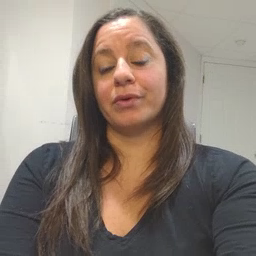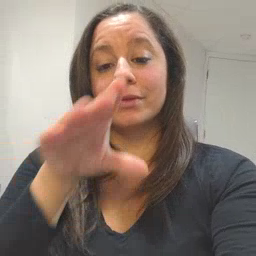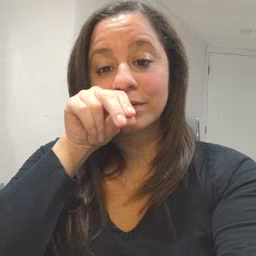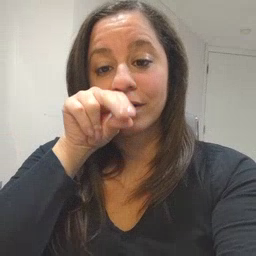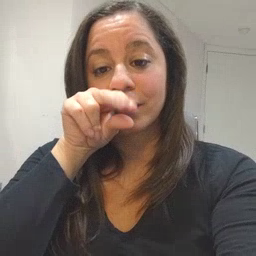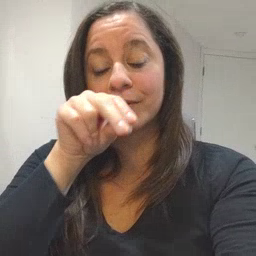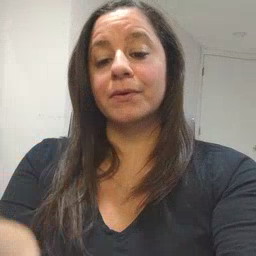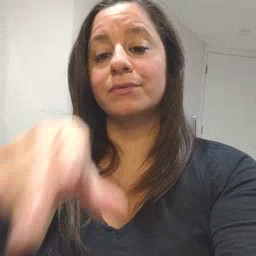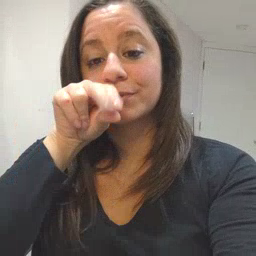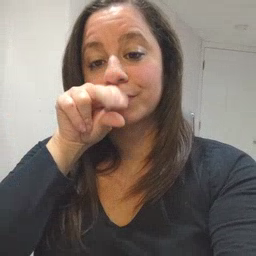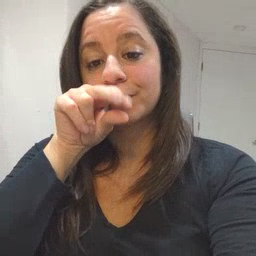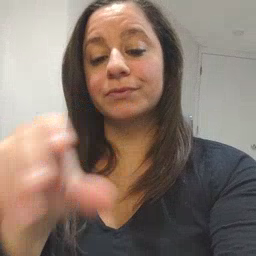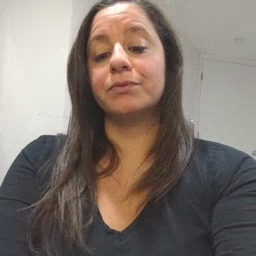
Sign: duck